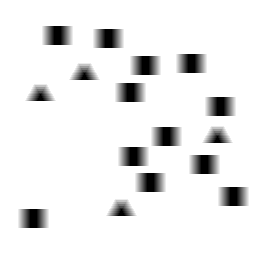
Squares: 12
Triangles: 4
Stars: 0
Total shapes: 16